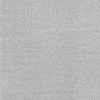
Atmospheric dust classification: dusty